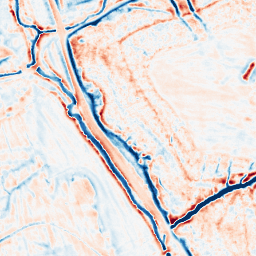
Category: edge_preserving
Decomposition family: bilateral
Decomposition parameters: d: 15
sigma_color: 25
sigma_space: 50
Upsampling method: linear_exact
Upsampling parameters: scale: 4
Upsampling scale: 4